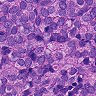
Metastatic tissue present: yes